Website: apple
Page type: customer-info-address
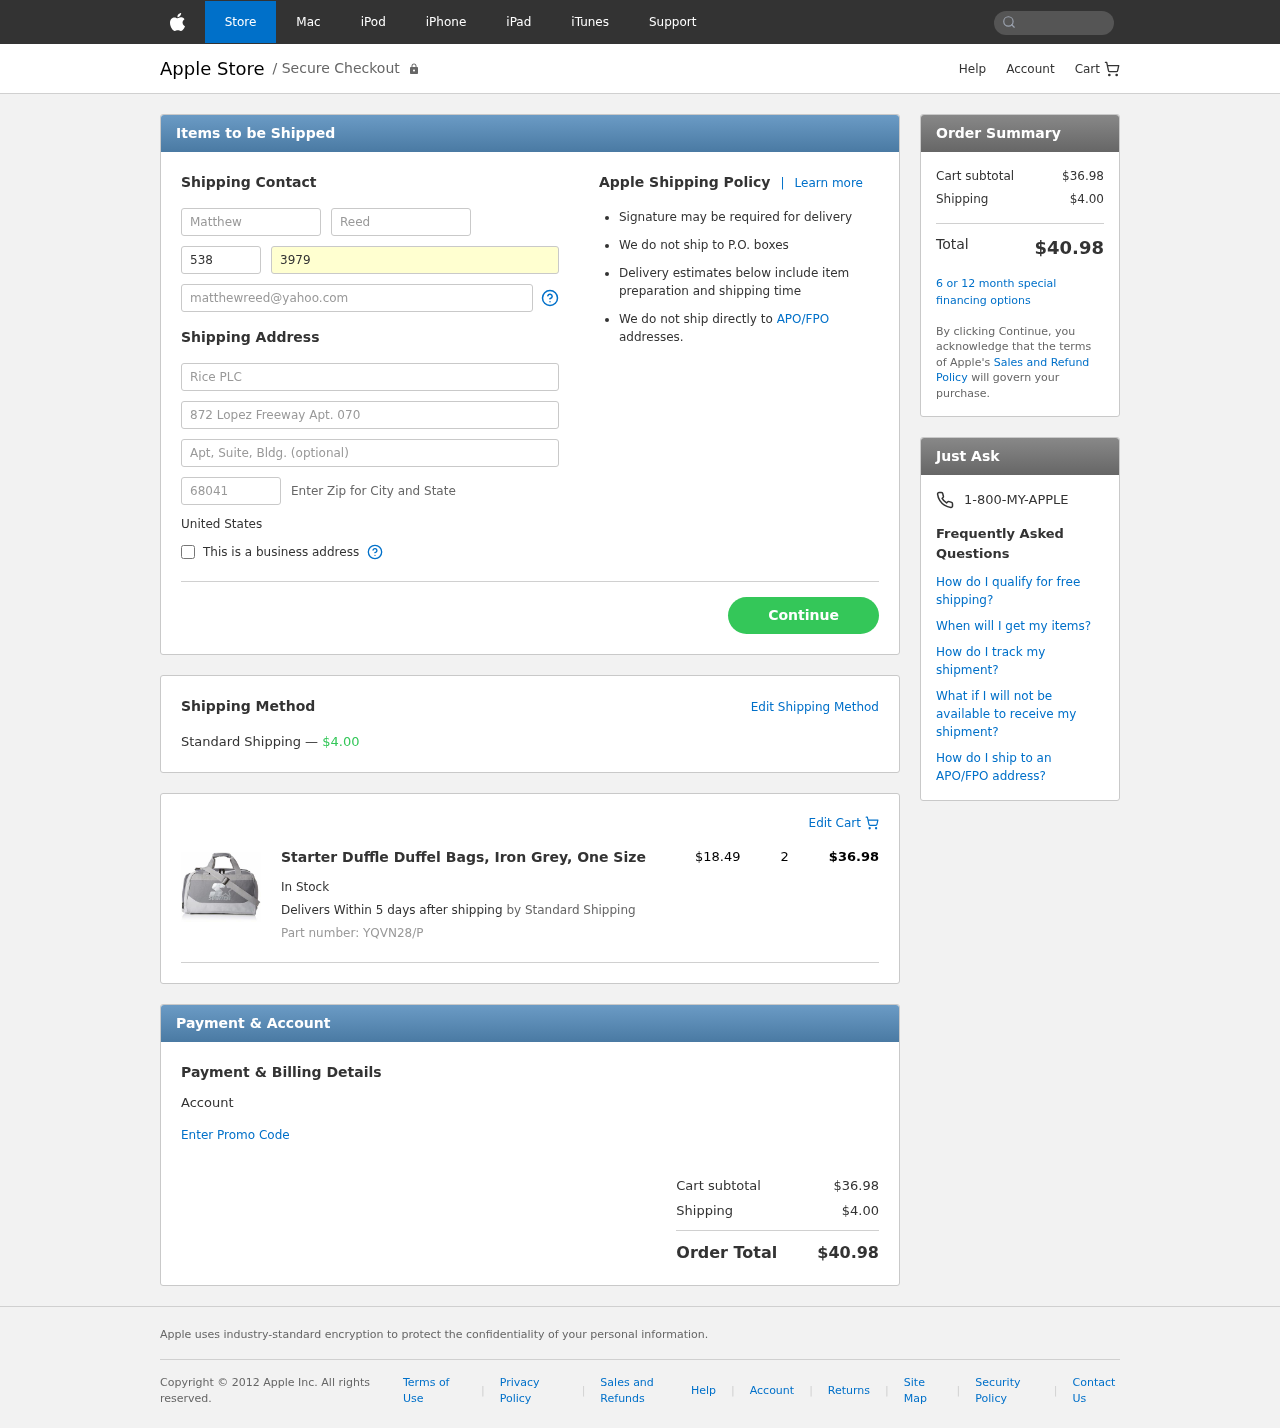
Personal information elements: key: PII_COUNTRY
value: United States
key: PII_FIRSTNAME
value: Matthew
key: PII_LASTNAME
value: Reed
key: PII_PHONE_AREA
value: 538
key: PII_PHONE_LINE
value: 3979
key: PII_EMAIL
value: matthewreed@yahoo.com
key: PII_COMPANY
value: Rice PLC
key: PII_STREET
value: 872 Lopez Freeway Apt. 070
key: PII_POSTCODE
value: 68041
Product elements: key: PRODUCT1_NAME
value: Starter Duffle Duffel Bags, Iron Grey, One Size
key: PRODUCT1_PRICE
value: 18.49
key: PRODUCT1_QUANTITY
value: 2
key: PRODUCT1_SKU
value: YQVN28/P
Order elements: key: ORDER_SHIPPING_COST
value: $4.00
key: ORDER_ITEM_TOTAL
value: $36.98
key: ORDER_SUBTOTAL
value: $36.98
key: ORDER_TOTAL
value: $40.98